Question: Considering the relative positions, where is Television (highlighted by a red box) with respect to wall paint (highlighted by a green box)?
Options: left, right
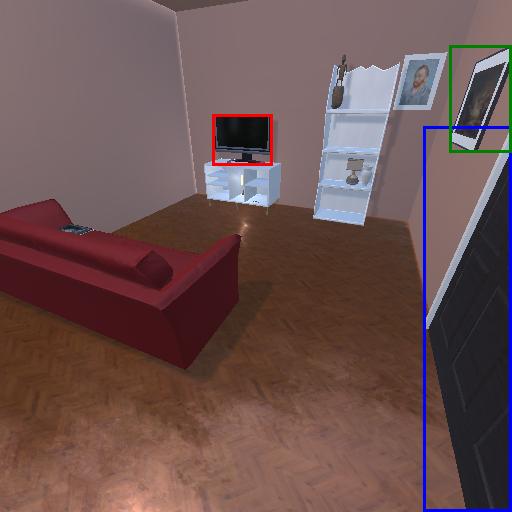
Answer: left